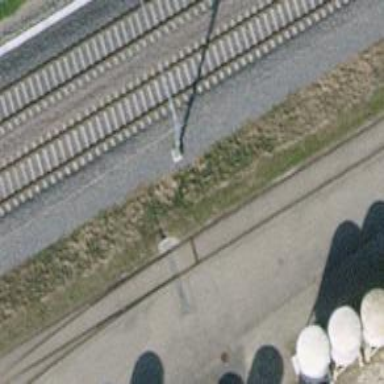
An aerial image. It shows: Railway switch.